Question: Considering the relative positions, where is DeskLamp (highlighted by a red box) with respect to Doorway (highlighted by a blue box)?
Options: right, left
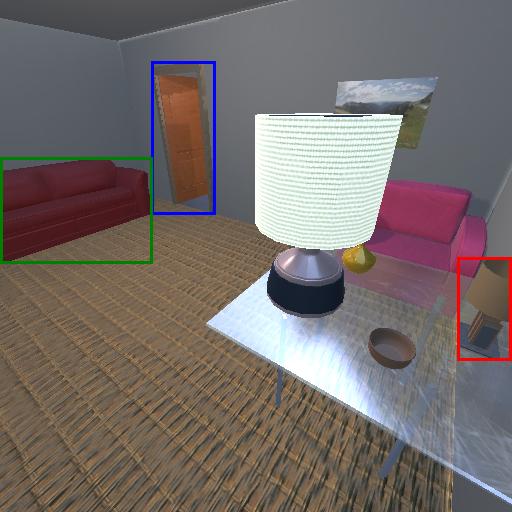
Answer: right